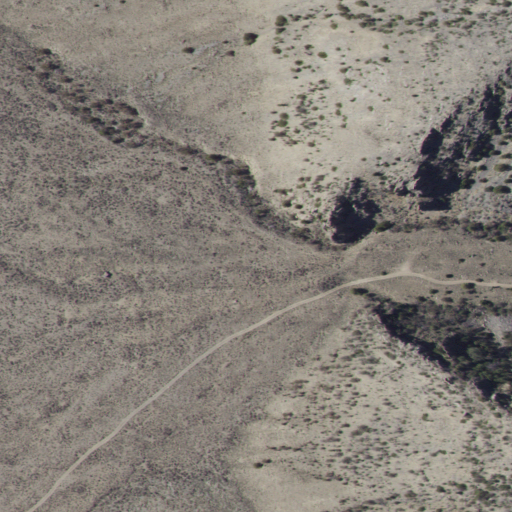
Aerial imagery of valley in Idaho named Clark Canyon containing only shrub